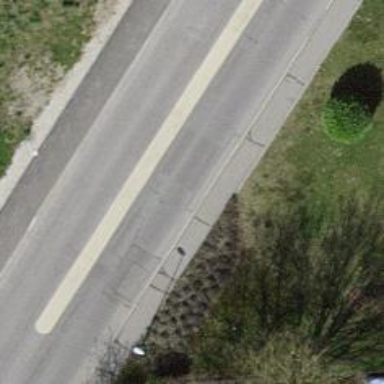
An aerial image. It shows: Bus stop with platform for public transport.